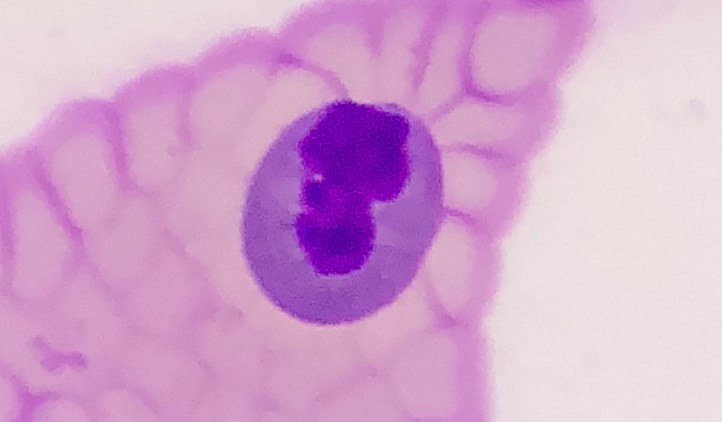
White blood cell type: Eosinophil